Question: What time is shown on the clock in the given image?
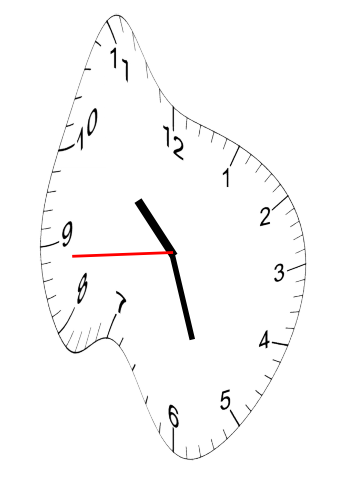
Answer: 10:26:44